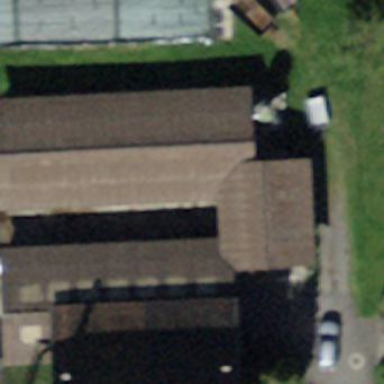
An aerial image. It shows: Farm auxiliary building.